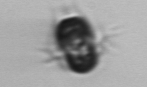
Label: Mesodinium